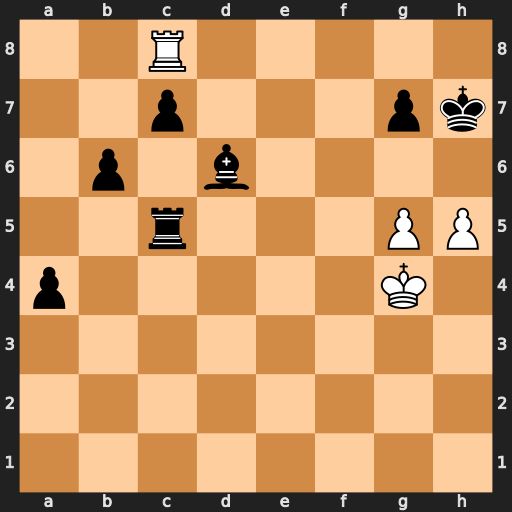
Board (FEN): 2R5/2p3pk/1p1b4/2r3PP/p5K1/8/8/8
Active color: w
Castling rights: -
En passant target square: -
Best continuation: g6+ Kh6 Rh8#